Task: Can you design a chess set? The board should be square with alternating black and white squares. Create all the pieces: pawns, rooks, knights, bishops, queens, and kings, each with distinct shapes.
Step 2964:
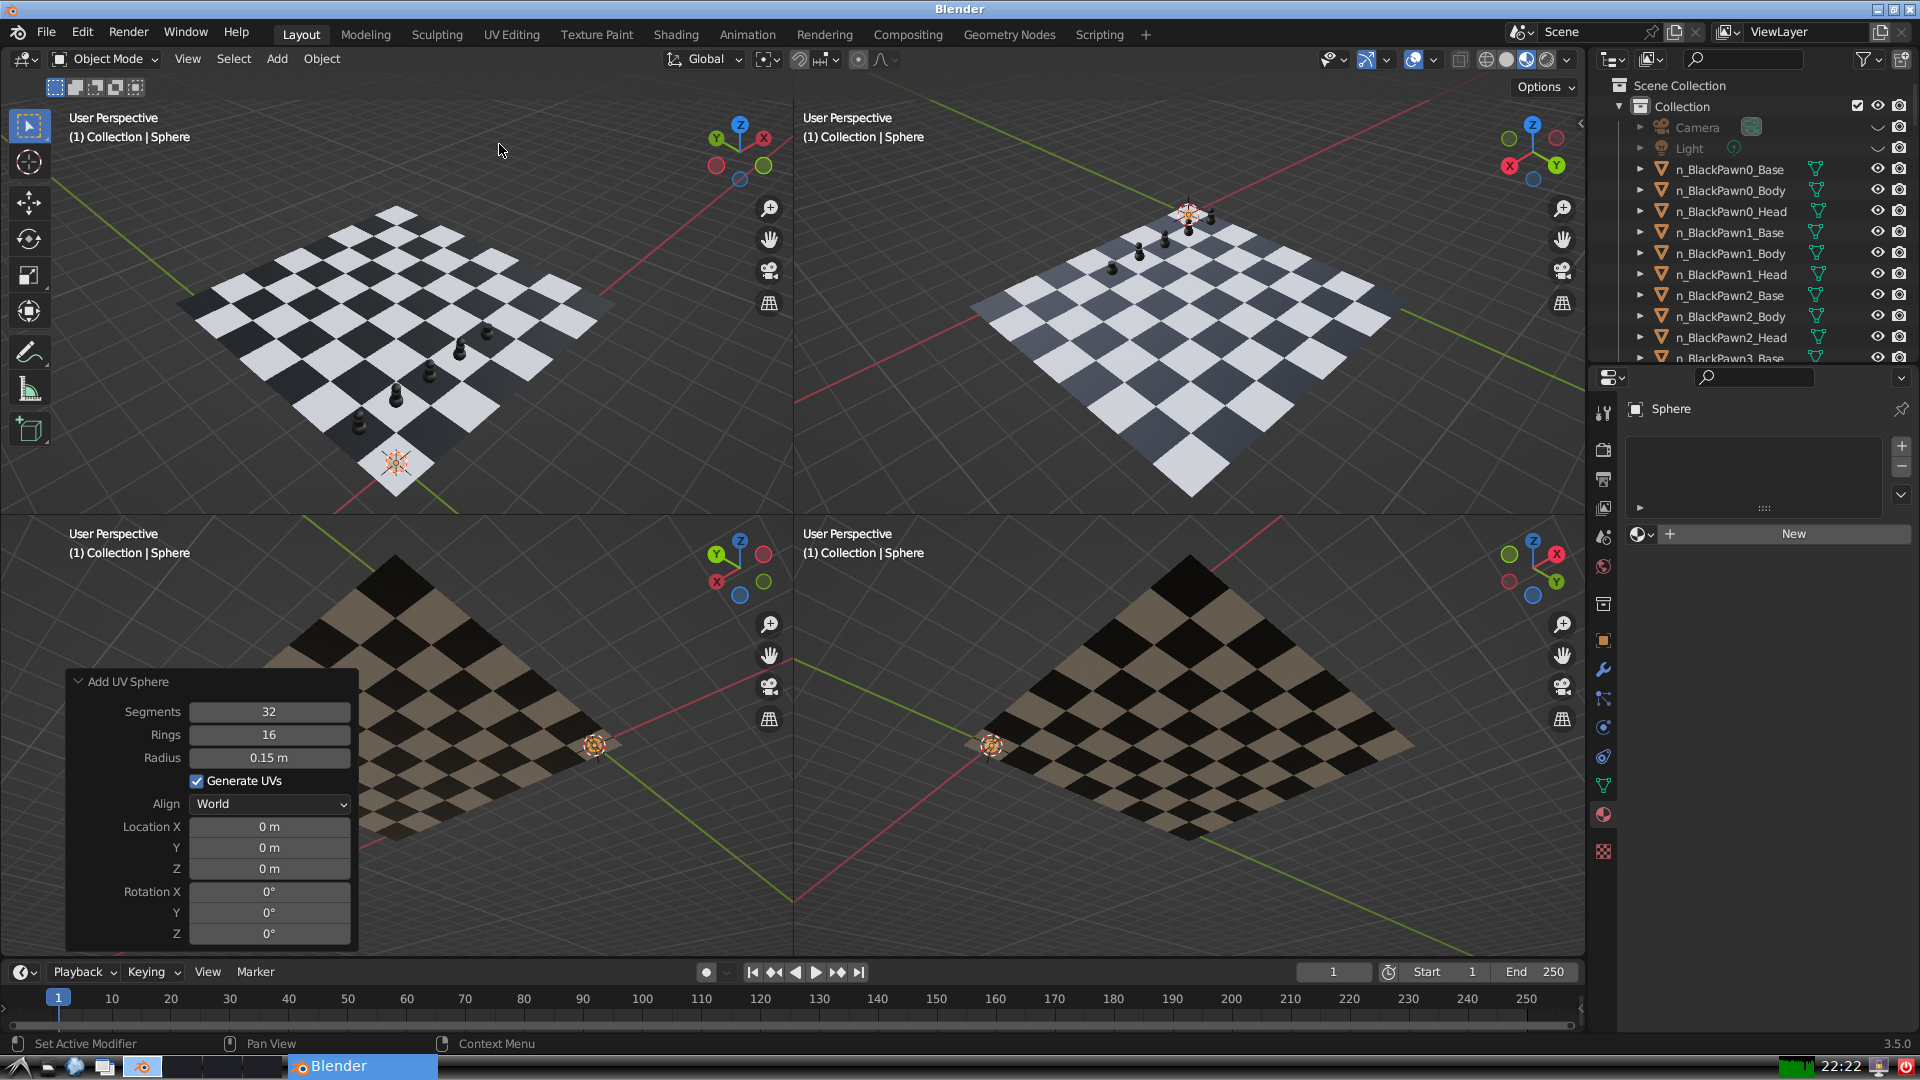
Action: {"mouse_move": [270, 758]}